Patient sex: M
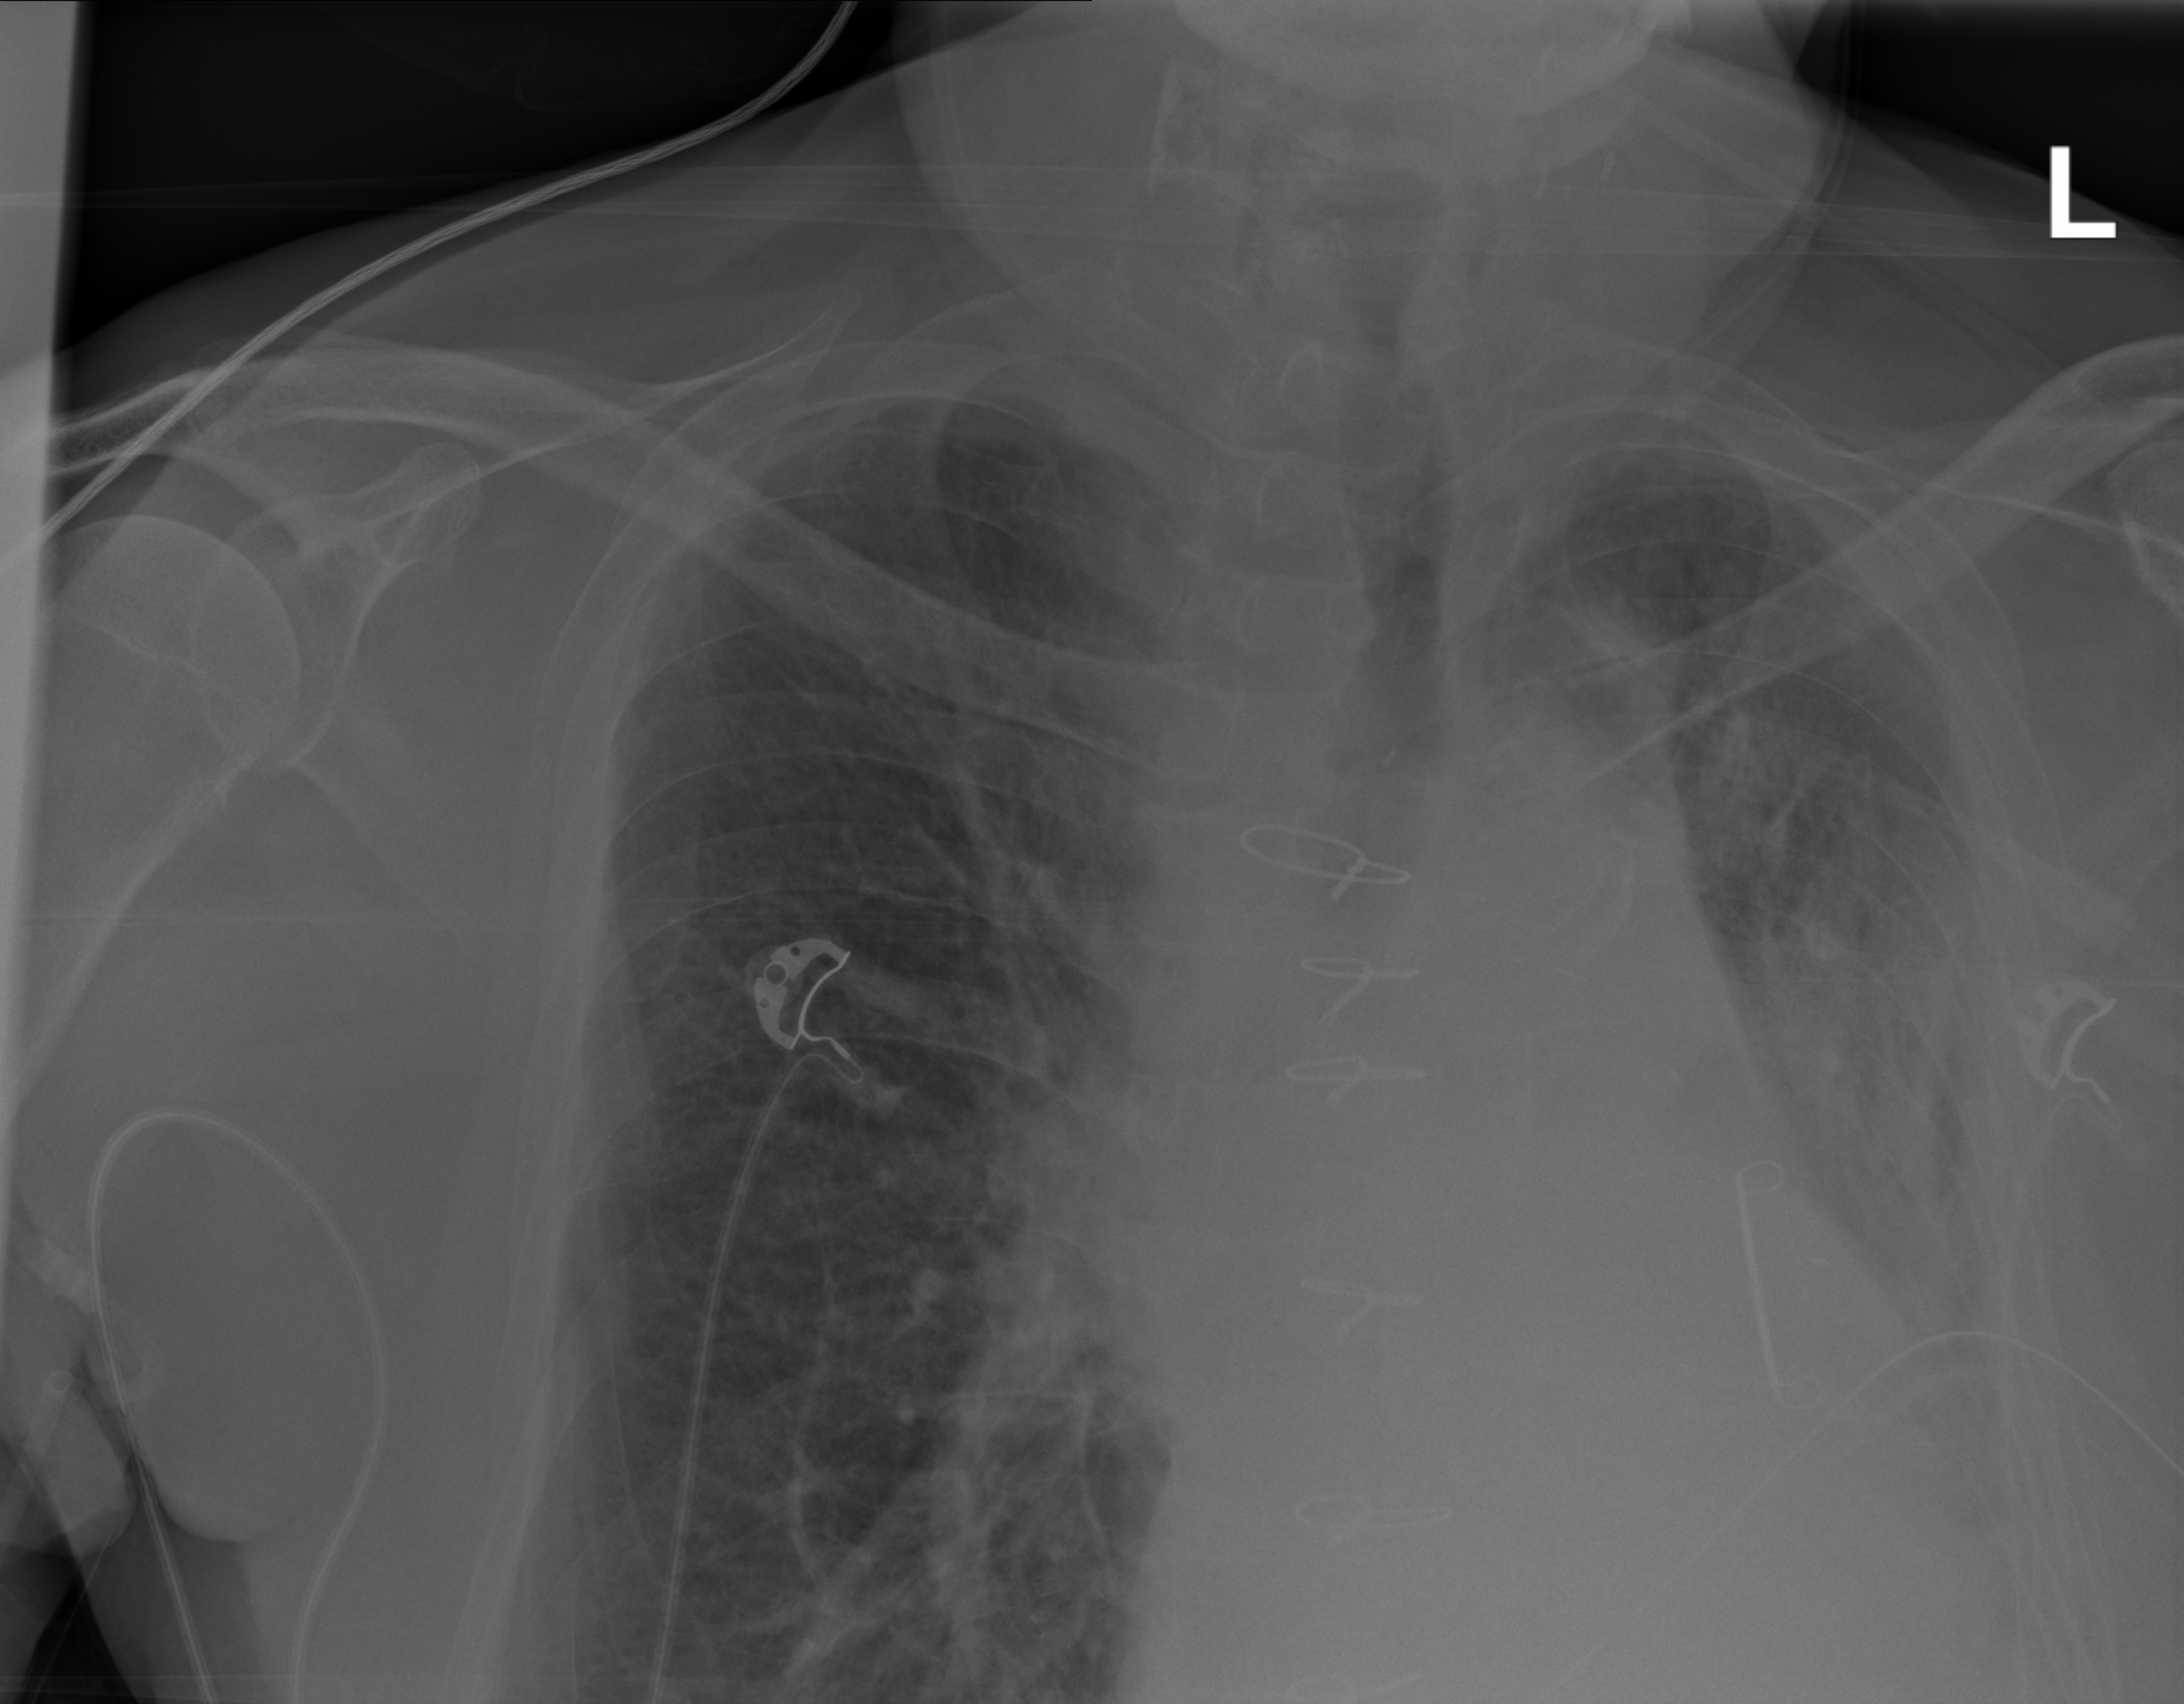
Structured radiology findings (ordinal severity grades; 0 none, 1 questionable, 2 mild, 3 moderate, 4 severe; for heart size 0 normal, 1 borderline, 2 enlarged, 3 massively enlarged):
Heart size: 1
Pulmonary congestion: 2
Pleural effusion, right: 0
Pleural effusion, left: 3
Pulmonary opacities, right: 0
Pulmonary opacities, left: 3
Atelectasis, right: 0
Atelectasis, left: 3